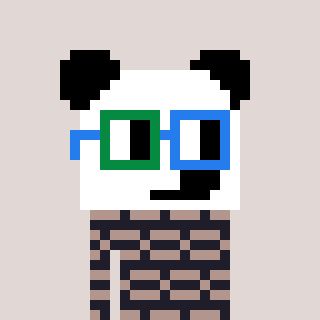
a pixel art character with square green and blue glasses, a panda-shaped head and a grayscale-colored body on a warm background